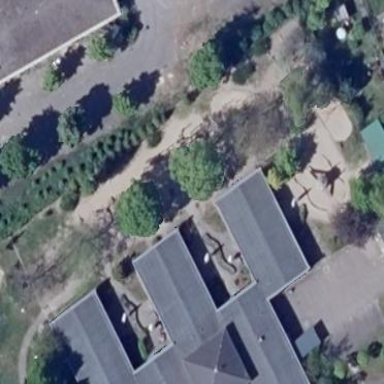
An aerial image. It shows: Playground area for leisure activities on the land.